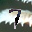
Label: 7